Question: An example taken from Applying DDD and Patterns book by Jimmy Nilsson:

Let's say i want to delete a that is referenced by some , by delete i mean from the database, Why ?
Maybe because the system has been running for a long time and the user want's to clean up some old , how to solve this ?
Another question for those may have read the book, why did the author chose not to take a snapshot of the as he did for the entity ?
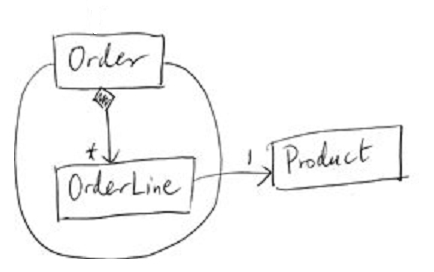
Answer: Since an order is effectively an immutable event, deleting a product from the database should not affect existing orders for that product. It is usually a good idea to copy applicable product data directly into the order line item - this may be what was referred to as the "snapshot" in Jimmy's book, but I'm not sure. Also, if you're using a relational database and you have a foreign key constraint on the product ID then you should either avoid deleting products or remove the constraint.